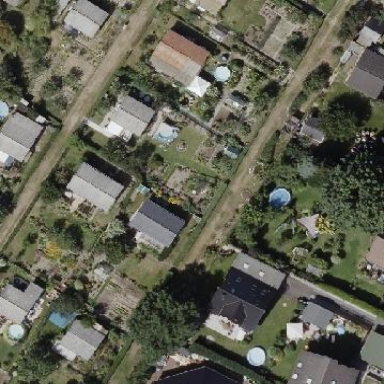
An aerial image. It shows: Fenced plot in the allotments area.